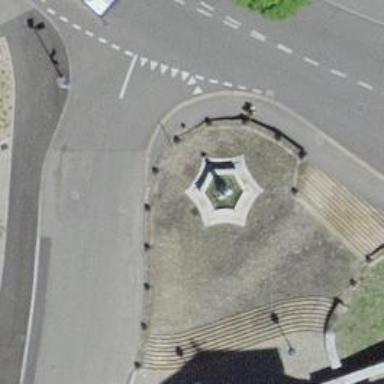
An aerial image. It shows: Beautiful fountain.